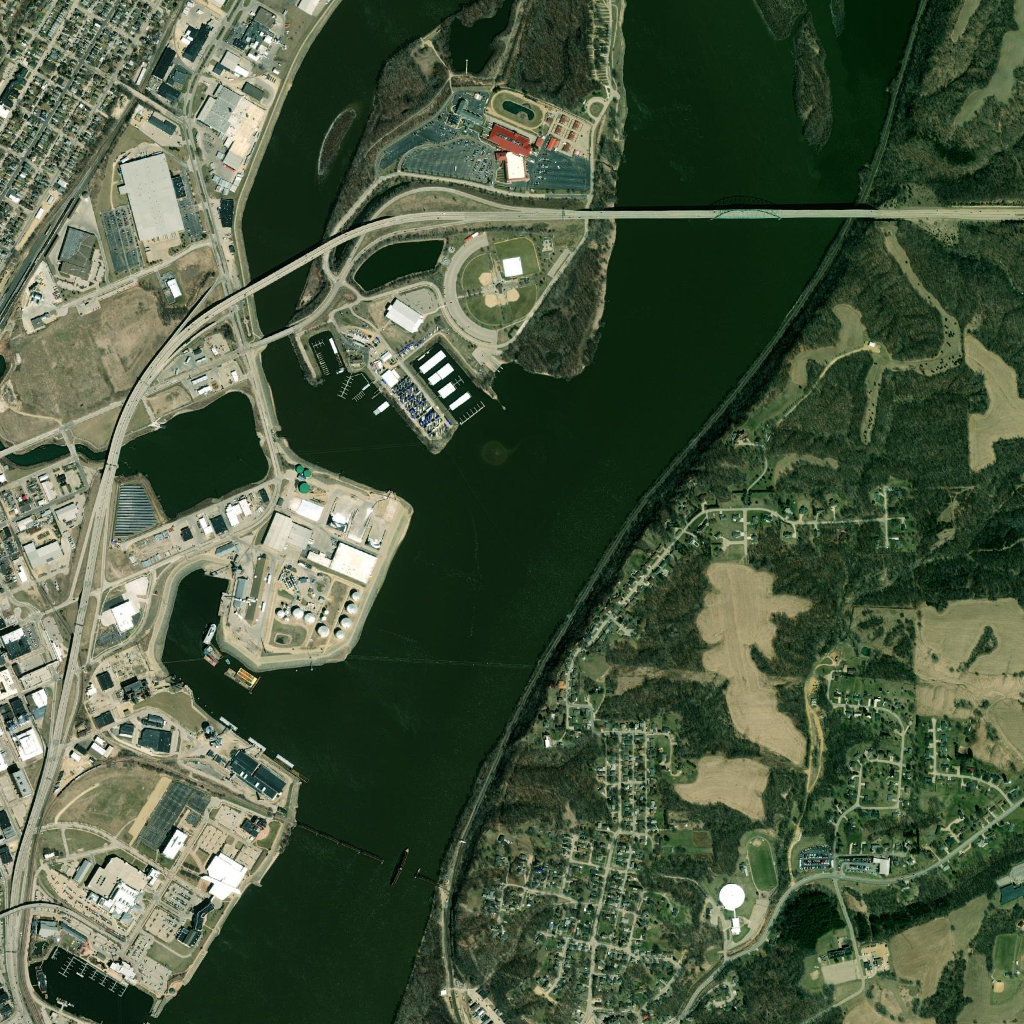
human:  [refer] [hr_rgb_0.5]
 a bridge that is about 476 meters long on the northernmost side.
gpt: <box>[[55, 20, 85, 21, 0]]</box>